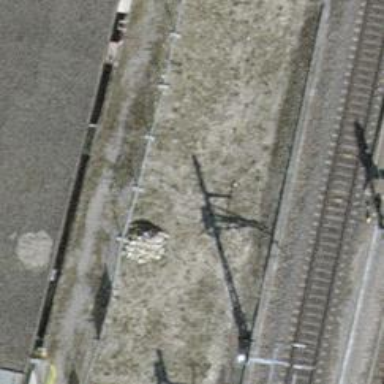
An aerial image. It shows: Single track abandoned railway siding.